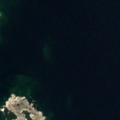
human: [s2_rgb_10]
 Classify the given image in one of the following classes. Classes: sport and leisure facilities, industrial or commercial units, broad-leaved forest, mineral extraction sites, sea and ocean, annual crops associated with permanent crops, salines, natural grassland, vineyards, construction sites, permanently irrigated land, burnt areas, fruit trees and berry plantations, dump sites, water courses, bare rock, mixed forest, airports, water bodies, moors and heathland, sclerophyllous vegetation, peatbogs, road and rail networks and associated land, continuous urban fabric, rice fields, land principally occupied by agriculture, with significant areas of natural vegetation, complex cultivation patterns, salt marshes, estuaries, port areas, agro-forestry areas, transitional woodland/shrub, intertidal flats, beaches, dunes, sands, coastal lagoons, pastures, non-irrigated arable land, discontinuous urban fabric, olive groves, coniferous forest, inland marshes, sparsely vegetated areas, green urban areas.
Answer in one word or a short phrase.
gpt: sea and ocean